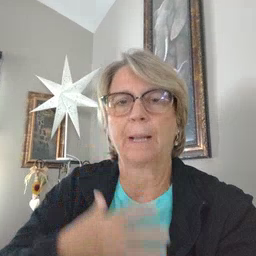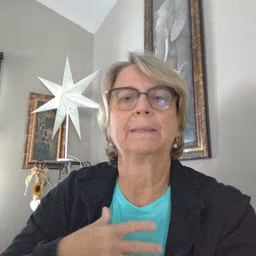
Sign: pajamas